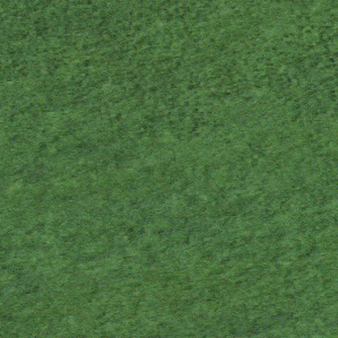
Label: other